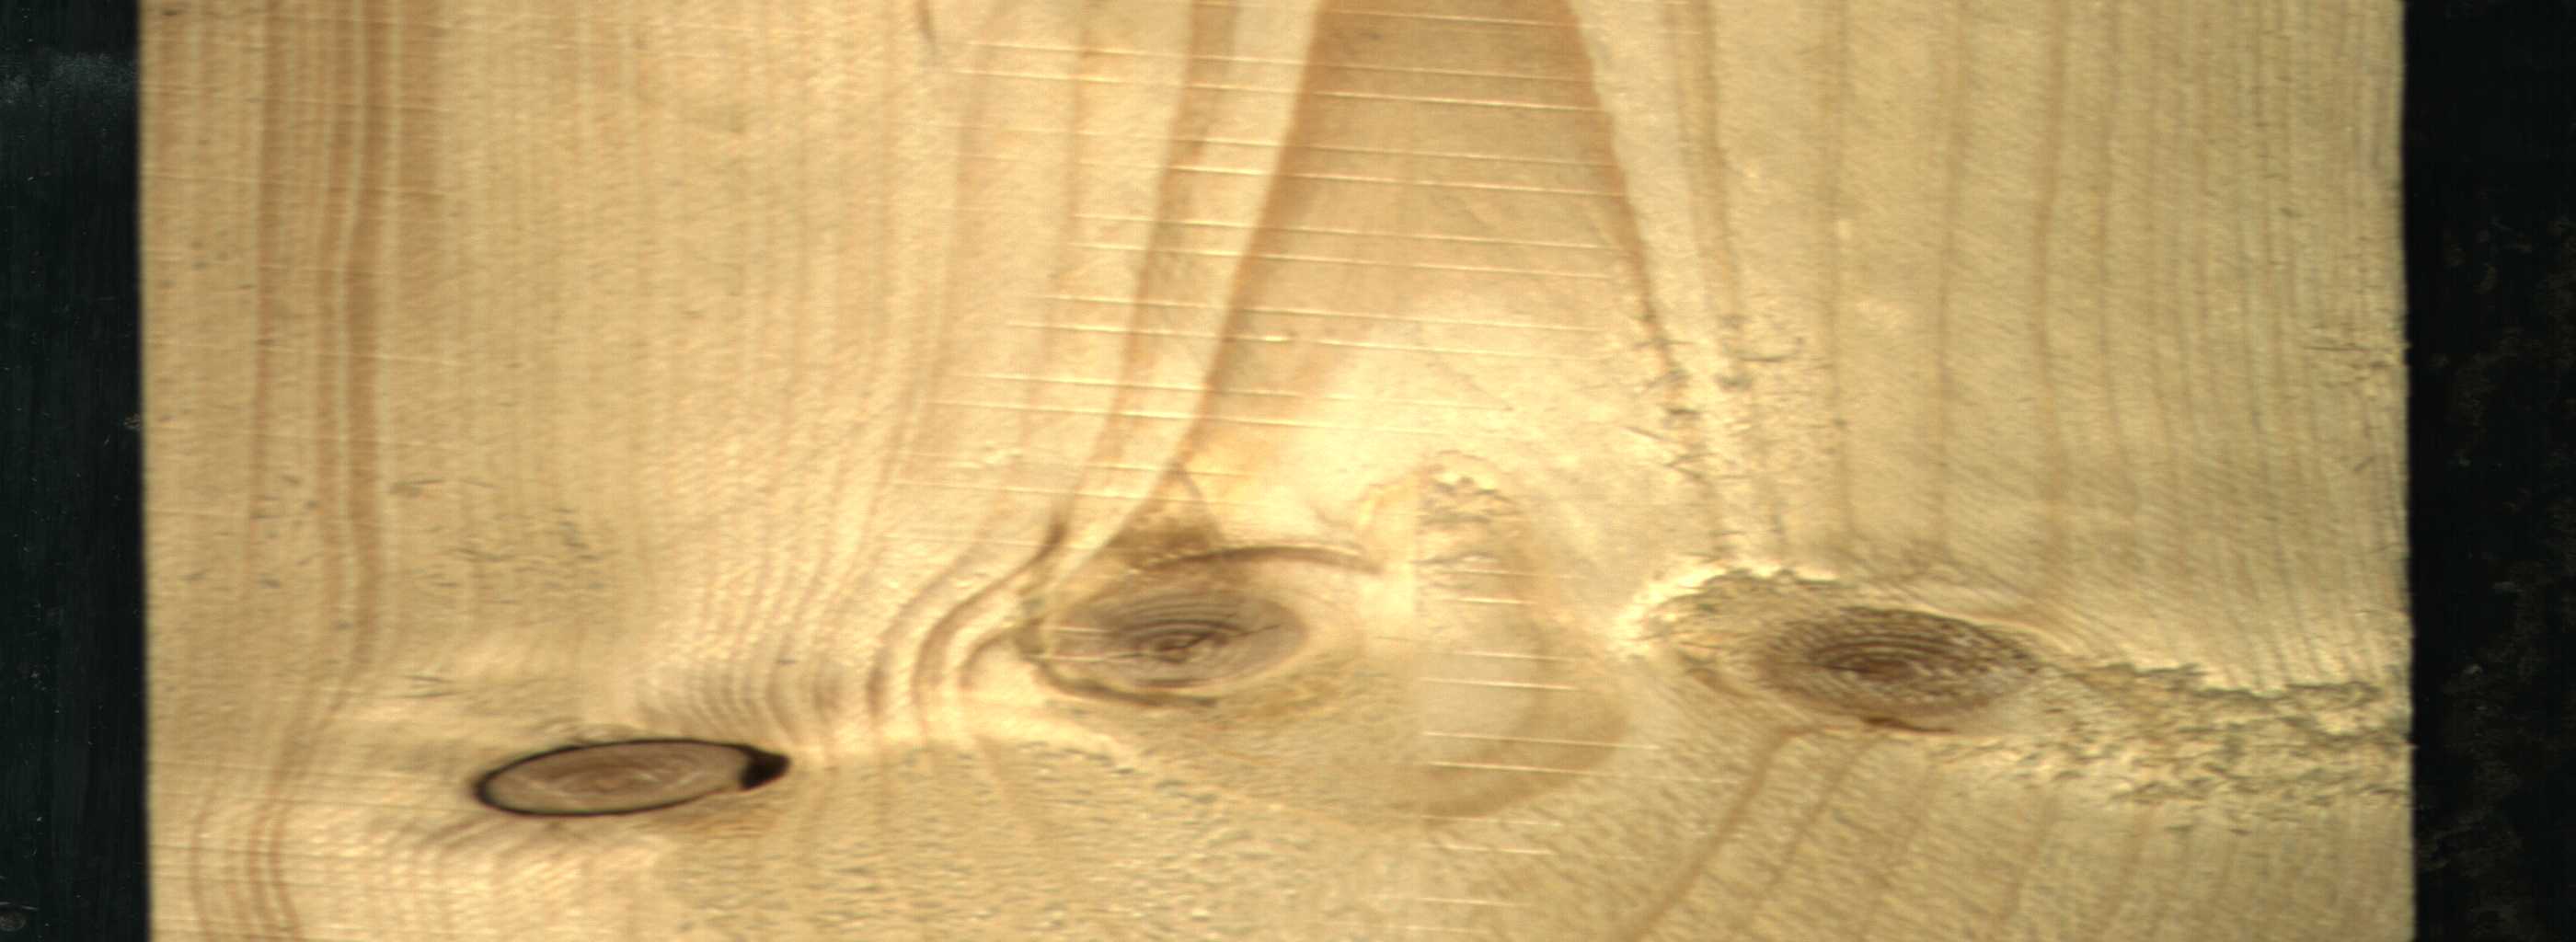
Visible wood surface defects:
Dead_Knot
Live_Knot
Live_Knot